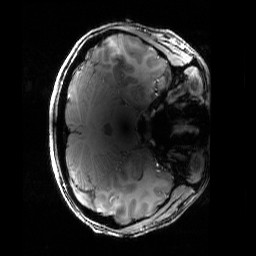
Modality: T1w
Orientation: axial
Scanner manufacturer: siemens
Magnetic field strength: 6.98 T
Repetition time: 2.5 s
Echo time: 0.00429 s